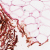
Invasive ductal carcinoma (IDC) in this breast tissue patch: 0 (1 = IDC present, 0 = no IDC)